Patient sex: M
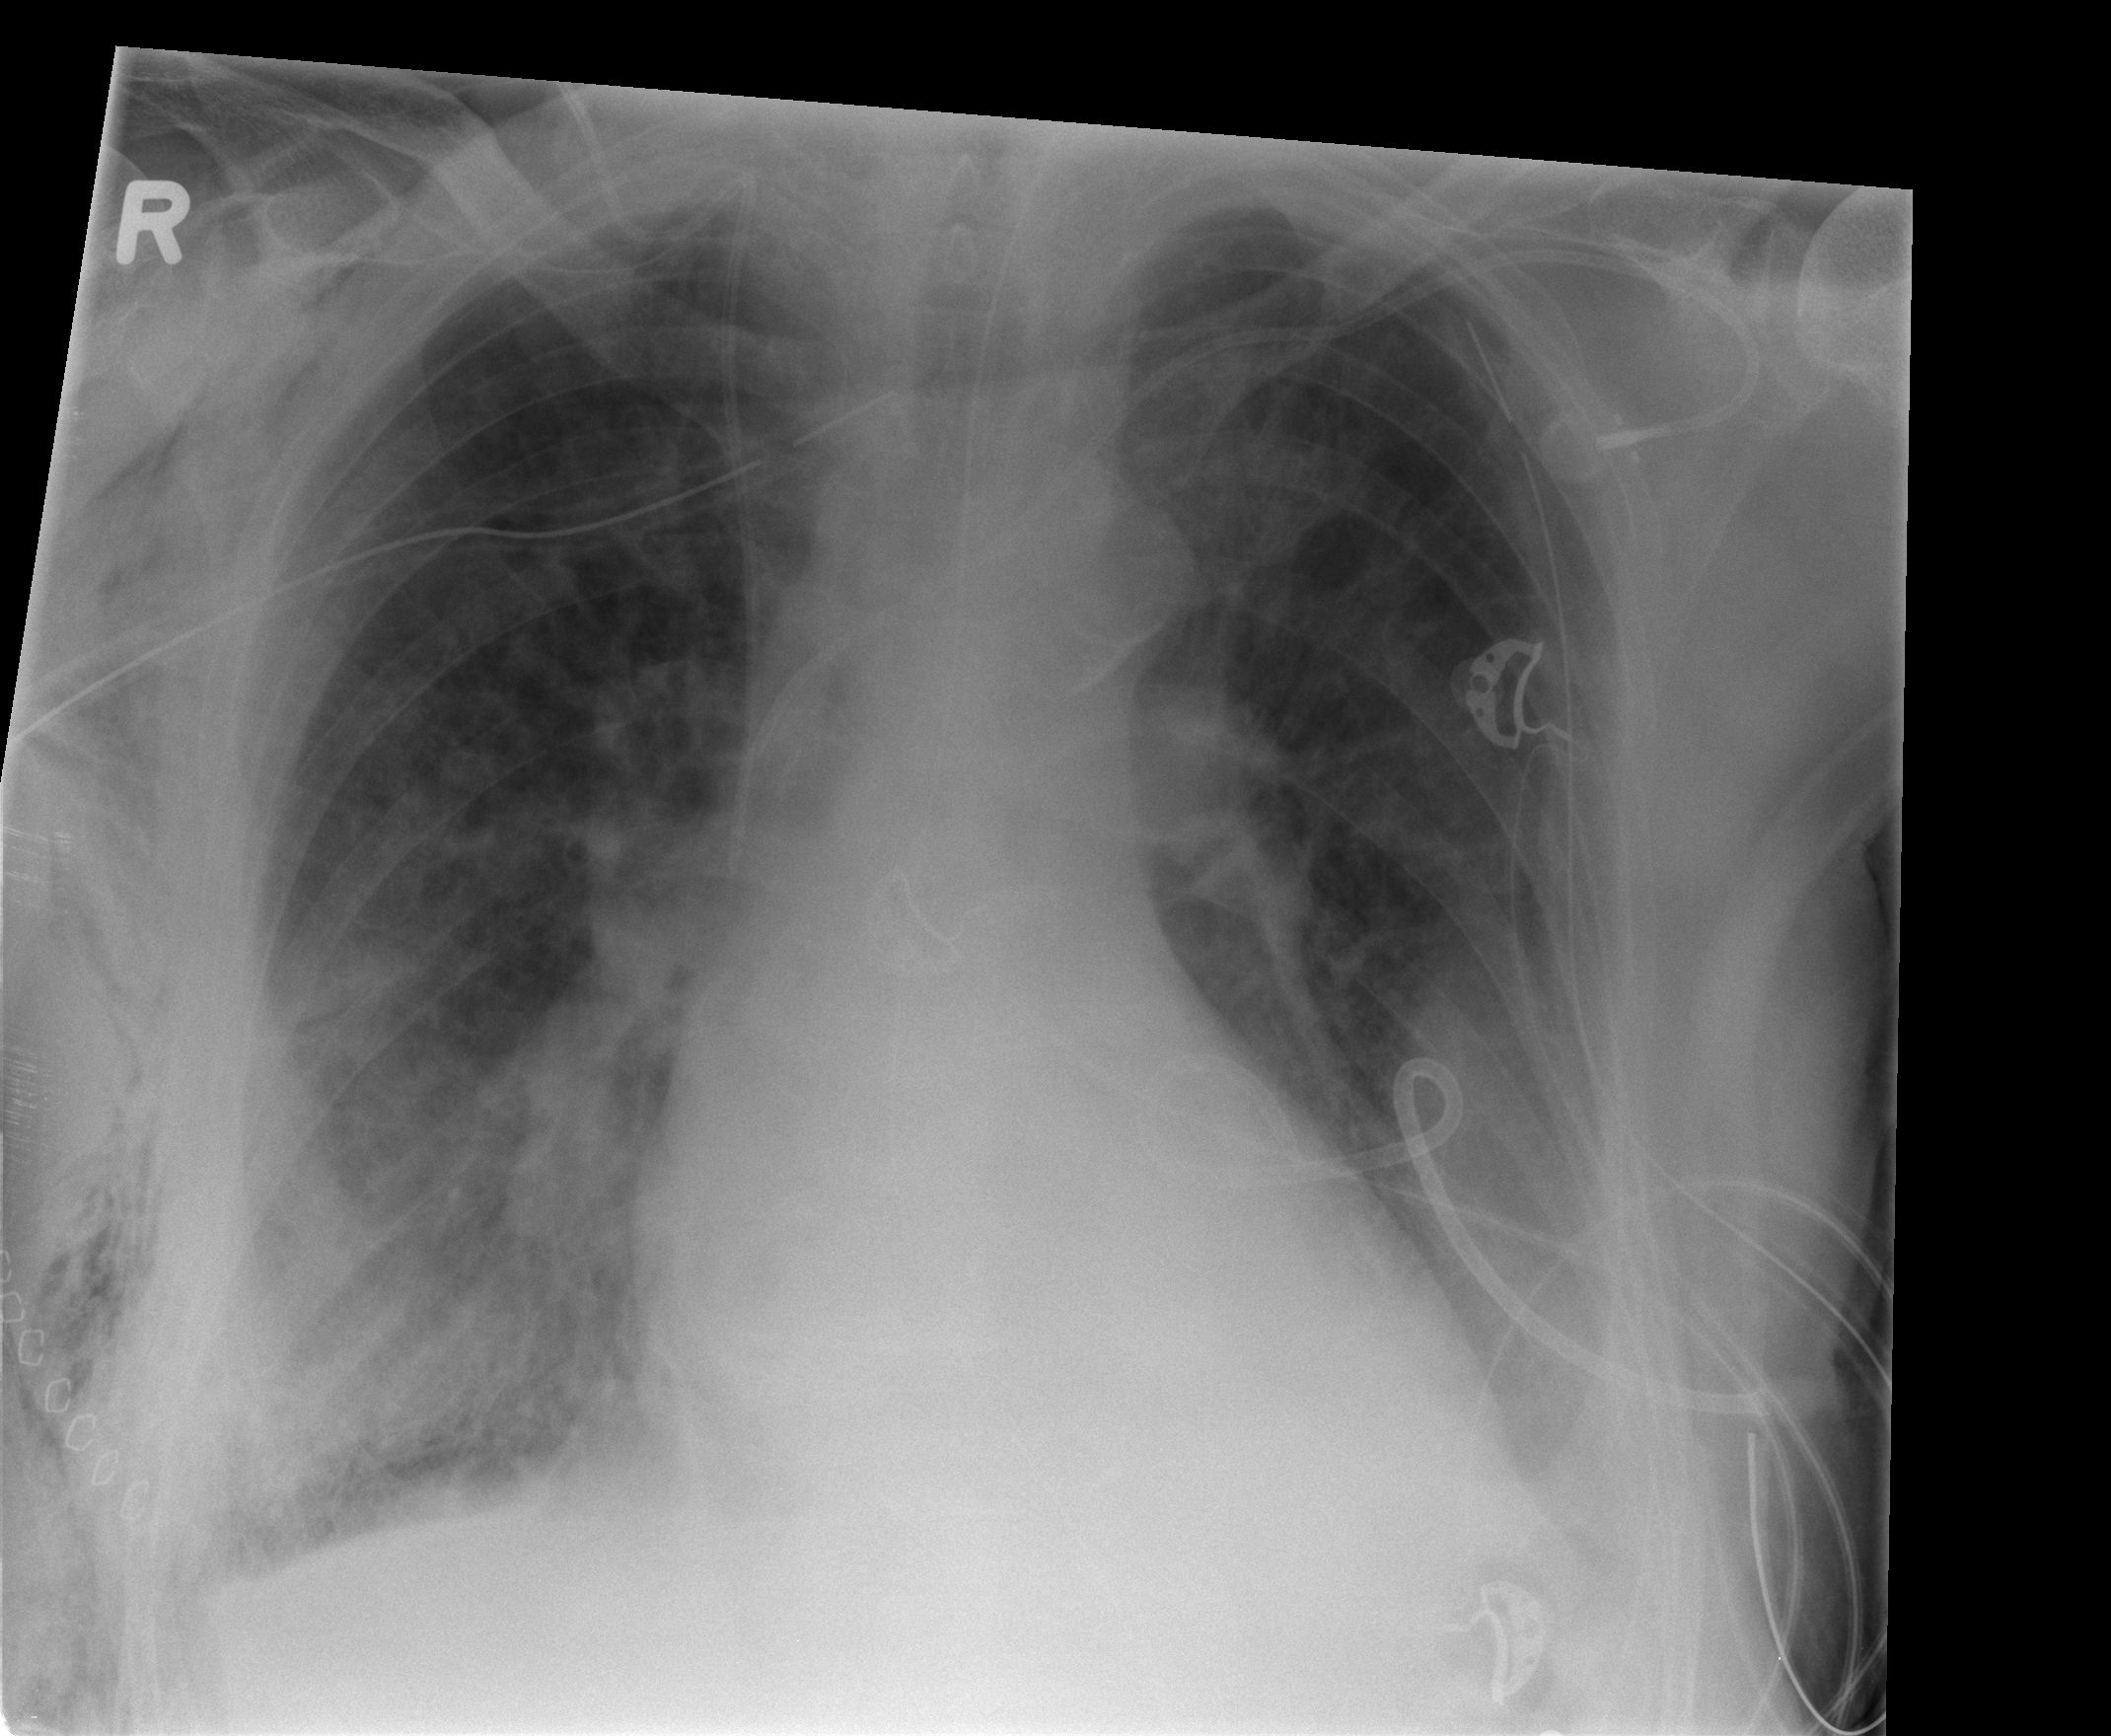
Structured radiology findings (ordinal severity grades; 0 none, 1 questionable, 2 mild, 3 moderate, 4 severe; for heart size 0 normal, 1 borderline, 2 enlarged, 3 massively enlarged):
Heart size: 0
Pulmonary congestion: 0
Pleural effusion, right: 1
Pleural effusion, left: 2
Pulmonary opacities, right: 3
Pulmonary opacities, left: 2
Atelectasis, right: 3
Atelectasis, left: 2